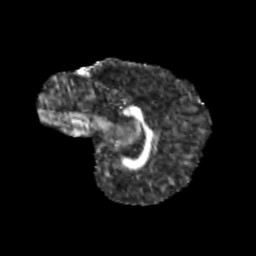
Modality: FA
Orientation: sagittal
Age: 11
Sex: male
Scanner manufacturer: siemens
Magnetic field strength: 3 T
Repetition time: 3.8 s
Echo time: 0.07 s